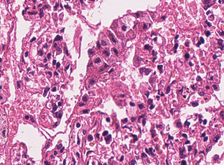
Tumor epithelial tissue: no
Tumor-associated stroma tissue: no
Normal tissue: yes